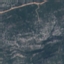
Label: HerbaceousVegetation